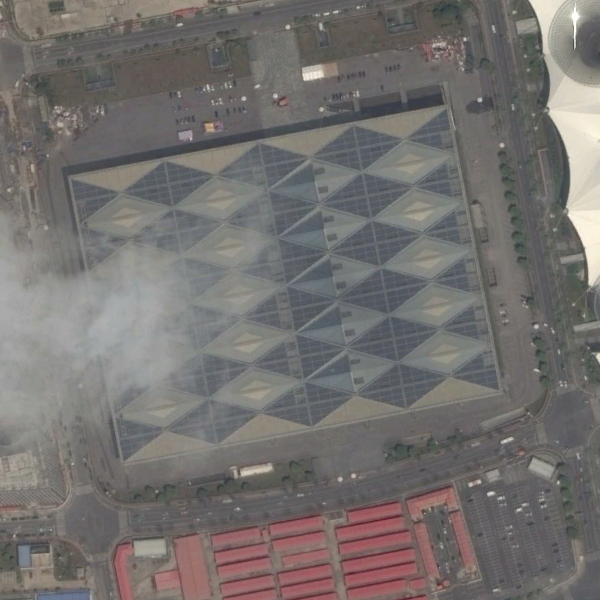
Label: Center